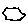
Label: hexagon